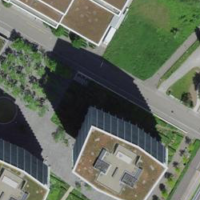
EUNIS habitat code: 54
Species observed at this site:
Medicago sativa